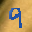
Label: 9